Question: I created a key pair EC NIST P-256 with the <URL>:
[
<URL>
The ASN.1 Format of the PRIVATE key looks as follows:
'''
SEQUENCE
{
INTEGER=0
SEQUENCE
{
OBJECT IDENTIFIER=EcPublicKey (1.2.840.10045.2.1)
OBJECT IDENTIFIER=Prime256v1 (1.2.840.10045.3.1.7)
}
OCTET STRING, encapsulates:
SEQUENCE
{
INTEGER=1
OCTET STRING=
A3 6E C5 71 D3 15 F1 87 AnAqO.o.
E9 BF AF 78 74 74 67 BC e? xttg 1/4
4D A0 69 BF 53 3A C2 E0 M i?S:Aa
D8 F6 F5 BC 2E C1 B4 CC Ooo 1/4..'I
TAGGED [0]:
OBJECT IDENTIFIER=Prime256v1 (1.2.840.10045.3.1.7)
TAGGED [1]:
BIT STRING=
E6 A9 E2 62 AB 3C 9E 43 ..^N..)X
E6 A9 E2 62 AB 3C 9E 43 #oth[aeEYi
E6 A9 E2 62 AB 3C 9E 43 .h®️I..E5
E6 A9 E2 62 AB 3C 9E 43 #oth[aeEYi
E6 A9 E2 62 AB 3C 9E 43 &.^5.uY=.
E6 A9 E2 62 AB 3C 9E 43 #oth[aeEYi
E6 A9 E2 62 AB 3C 9E 43 #oth[aeEYi
E6 A9 E2 62 AB 3C 9E 43 .Ekut.eo
93 .
}
}
'''
Then I tried to achieve the same goal via code:
'''
private static final String KEY_BEGIN_PRIVATE = "-----BEGIN PRIVATE KEY-----
";
private static final String KEY_END_PRIVATE = "-----END PRIVATE KEY-----
";
private static void CreateCertificate(BigInteger serialNumber) throws Exception {
//Create key
KeyPairGenerator keypairGen = KeyPairGenerator.getInstance("EC");
ECGenParameterSpec ecgenspec = new ECGenParameterSpec(curve); //curve = "NIST P-256"
keypairGen.initialize(ecgenspec);
KeyPair keypair = keypairGen.generateKeyPair()
X500Name subject = CreateSubject();
X509v3CertificateBuilder certificate = CreateCertificateBuilder(subject,
keypair.getPublic(), serialNumber);
ContentSigner signer = new JcaContentSignerBuilder("SHA256withECDSA")
.build(keypair.getPrivate());
X509CertificateHolder holder = certificate.build(signer);
JcaX509CertificateConverter converter = new JcaX509CertificateConverter();
converter.setProvider(new BouncyCastleProvider());
X509Certificate x509 = converter.getCertificate(holder);
// Encode to pem
org.apache.commons.codec.binary.Base64 encoder = new
org.apache.commons.codec.binary.Base64(64);
byte[] derKey = key.getEncoded();
String pemKey = KEY_BEGIN_PRIVATE + encoder.encodeAsString(derKey) + KEY_END_PRIVATE;
//Write to disk
writer = null;
File file = new File("somepath");
file.createNewFile();
writer = new BufferedWriter(new FileWriter(file));
writer.write(pemKey);
writer.close();
}
'''
Key Creating worked fine, no errors and all, but the key looks different in ASN.1, though algorithms are the same. The TAGGED [1] part is missing.
'''
SEQUENCE
{
INTEGER=0
SEQUENCE
{
OBJECT IDENTIFIER=EcPublicKey (1.2.840.10045.2.1)
OBJECT IDENTIFIER=Prime256v1 (1.2.840.10045.3.1.7)
}
OCTET STRING, encapsulates:
SEQUENCE
{
INTEGER=1
OCTET STRING=
66 28 18 9F 7C 34 7A 5B f(..|4z[
23 F3 FE 5B E6 45 59 EE #oth[aeEYi
E6 A9 E2 62 AB 3C 9E 43 ae©️ab"<.C
7B CC 8C 13 D1 26 3B 87 {I..N&;.
TAGGED [0]:
OBJECT IDENTIFIER=Prime256v1 (1.2.840.10045.3.1.7)
}
}
'''
I have an application which reads the private key in and some certificates.
With the private Key generated via the java keystore explorer tool everything works perfectly fine, but using code-generated keys and certificates the application fails while reading the private key with :
'''
java.lang.IllegalArgumentException: Illegal base64 character d
'''
In my opinion it has something to do as how I create the keys and certs, but the exception telling me my base encoding is wrong makes me wondering, as keys can perferctly fine be read with the keystore explorer at import and via openssl comand line.
My Questions are:
- -
I tried different approaches at how I Base64 encode with different libs, but that didn't make any difference.
Additional: I do NOT have access to the source code of the application reading the keys and certs, so I can't check the implementation. But due to the fact, that other keys work I'd assume that the error is on my side. Keys wont be used in any production or test scenario, so its safe to publish them here, also I modified the values, but that should not make any difference to you.
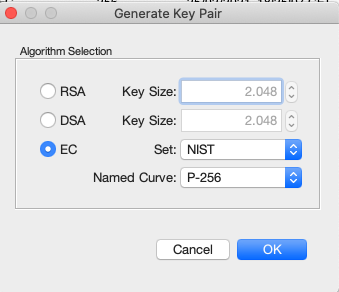
Answer: So I reviewed my code and found the error. I just forgot to split the encoded string at every 64 position
I changed the way of encoding the keys as following (found here <URL> :
'''
private static String BaseEncode(byte[] data) {
String encoded = Base64.encodeBase64String(data);
String formatted="";
for (String substring : Splitter.fixedLength(64).split(encoded)) {
formatted += substring + "
";
}
return formatted;
}
'''